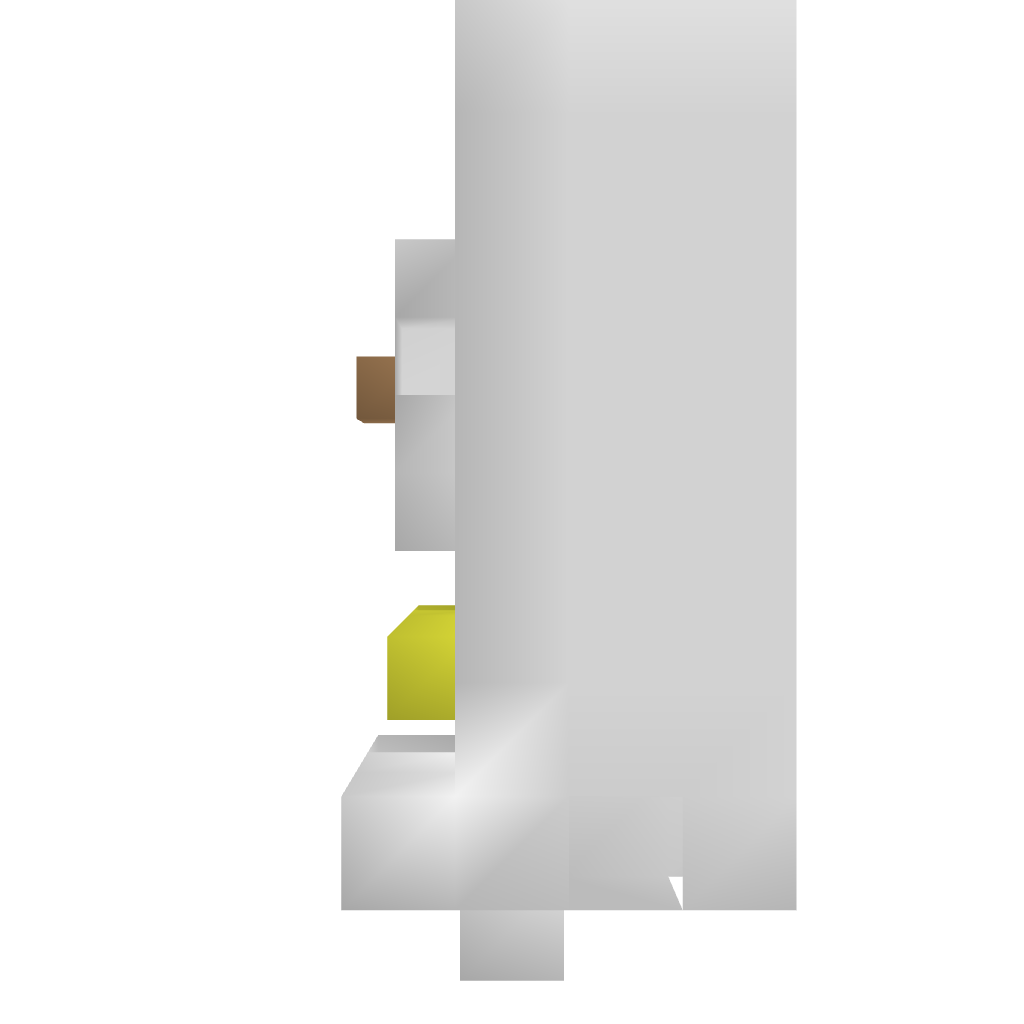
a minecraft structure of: Redstone Fish Tank bad low quality